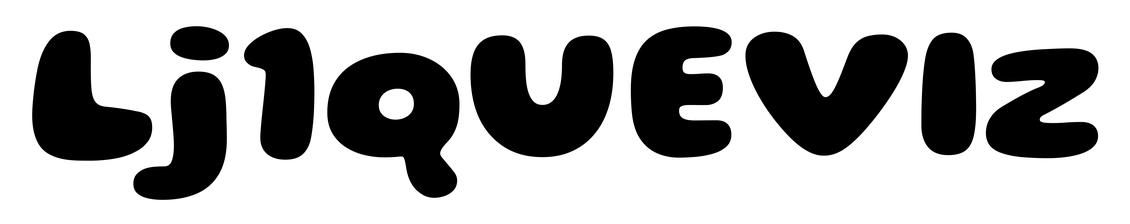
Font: Gluten_ExtraBold